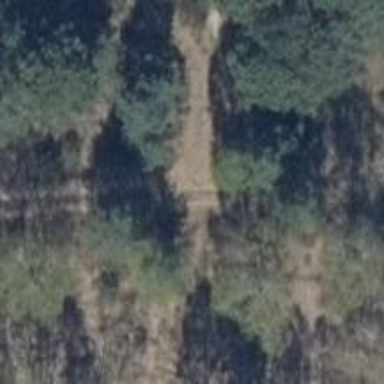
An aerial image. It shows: Sandy track with grade4 tracktype.